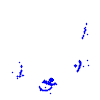
Particle: pion